Interaction volume radius: 5 \u00c5
Interaction volume height: 10 \u00c5
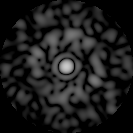
Disorder parameter: 0.861